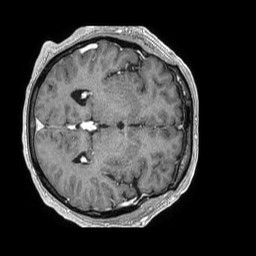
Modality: T1w
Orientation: axial
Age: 69
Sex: male
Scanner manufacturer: philips
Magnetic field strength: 1.5 T
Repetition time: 0.007786 s
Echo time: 0.003572 s